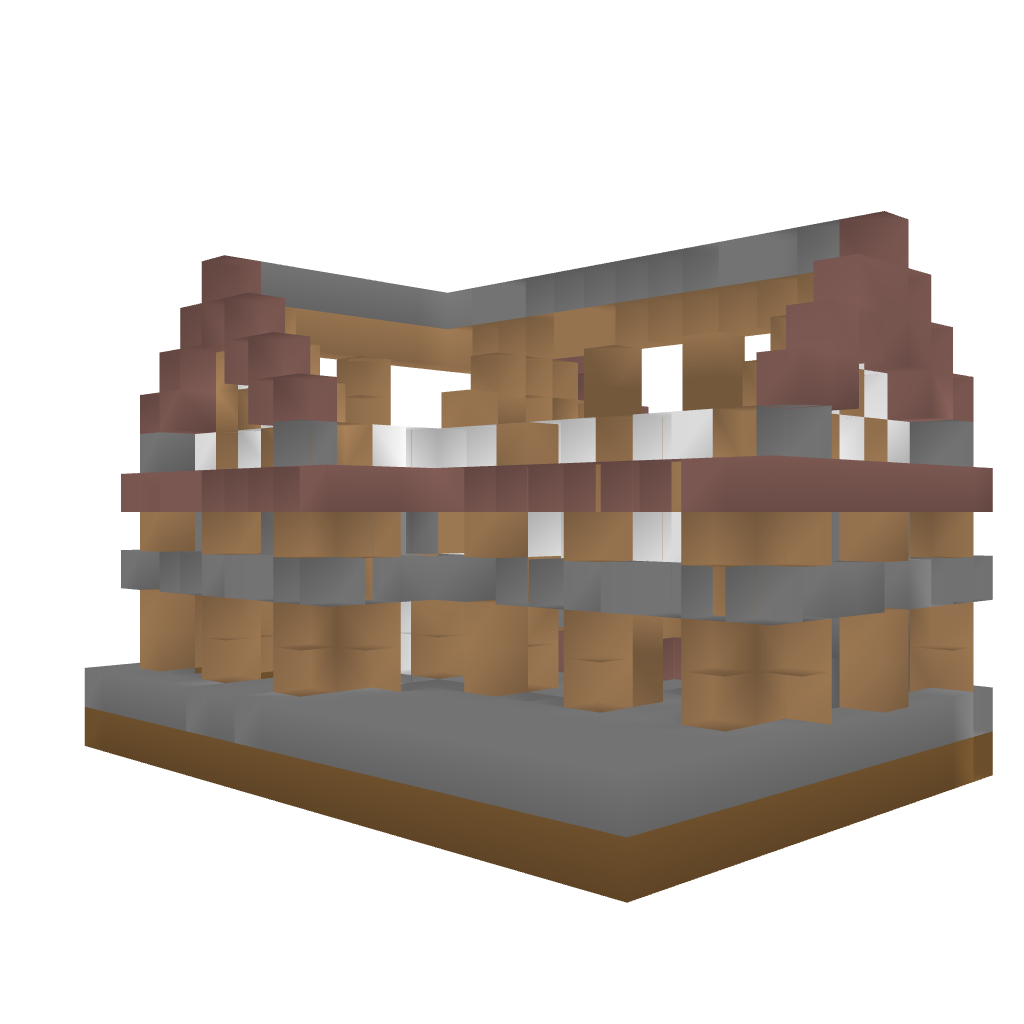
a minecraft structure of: Survival Barnhouse bad low quality